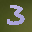
Label: 3